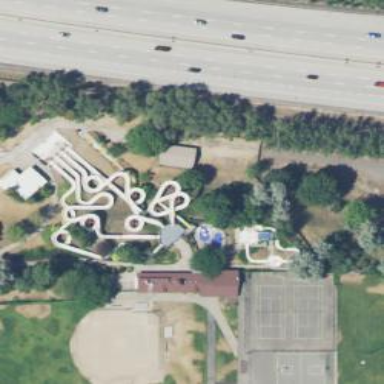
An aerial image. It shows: Water slide attraction.